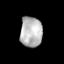
Tissue: prostate
Cell type: Epithelial cells
Senescence score: 0.3109
Nuclear area (px): 654
Mean DAPI intensity: 182.937